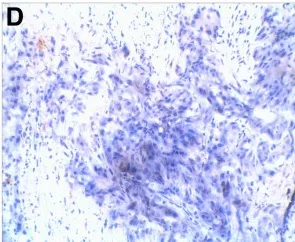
NSCLC renal metastasis. And TTF-1.
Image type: pathology (immunostaining)